Question: I am trying to add a new record like the one below to a Firestore document using a function deployed to firebase. The function is developed in typescript:
Function:
'''
admin.initializeApp(functions.config().firebase);
const db = admin.firestore();
const app = express();
app.put('/v2/MYENDPOINT/add', async (req, res) => {
try
{
const res1 = db.collection('Bars2')
.doc('NHn8368LhIhNWHTOaEDo')
.update({
name: req.body['name'],
address: req.body['address1']
}).then(function() {
res.status(200).send('Created a new Real bar2: ${(res1)}')
})
.catch(function(error) {
res.status(400).send("Error writing document: " + error);
});
//res.status(200).send('Created a new Real bar2: ${(res1)}')
}
catch (error)
{
res.status(400).send('Real bar2 not created!!! ${error}')
}
})
'''
I try with postman to add this item but the code is triggering an error:
Postman New Request
{
"name": "BAR C",
"address": "qwerty"
}
> Real bar2 not created!!! Error: Update() requires either a single JavaScript object or an alternating list of field/value pairs that can be followed by an optional precondition. Value for argument "dataOrField" is not a valid Firestore value. Cannot use "undefined" as a Firestore value (found in field "address"). If you want to ignore undefined values, enable 'ignoreUndefinedProperties'.
Firestore structure is in the image attached.
Any ideas what I am missing? Thanks
<URL>
[
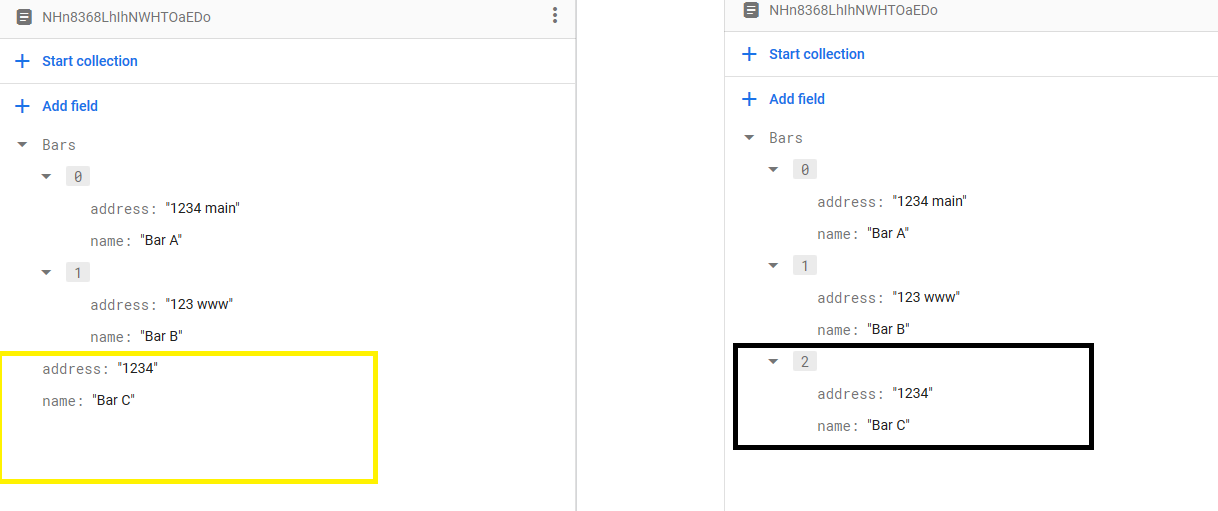
Answer: The key to the error message is this:
> Cannot use "undefined" as a Firestore value (found in field "address").
Your address field is undefined, which is not a valid value for Firestore documents. That means 'req.body['address1']' is undefined.
Perhaps you meant to say "address" instead of "address1".